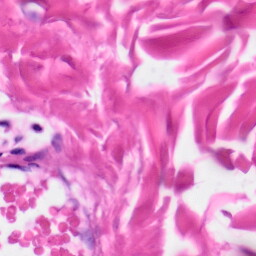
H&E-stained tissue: Skin